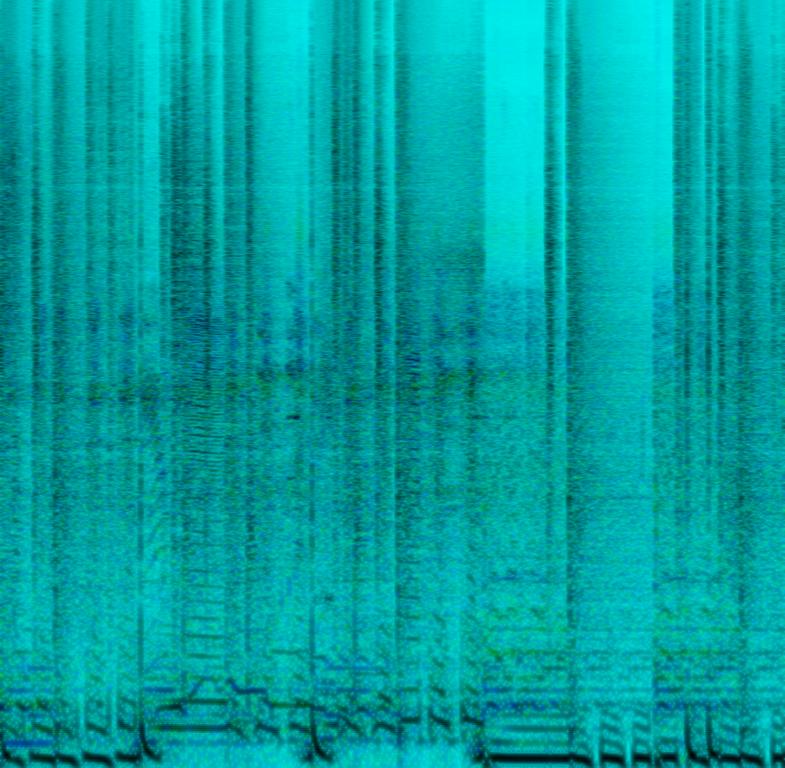
The song is an instrumental. The tempo is medium with a groovy drumming rhythm, percussive bass line, keyboard accompaniment and various percussive and sonic effects. The song is youthful and exciting with a trance element. The song is a modern tench pop dance tune.